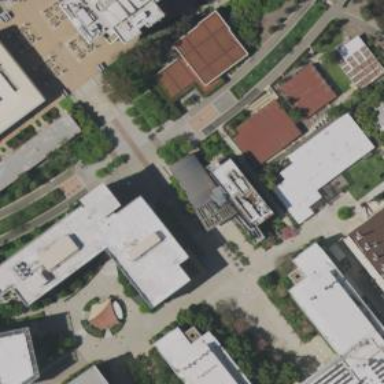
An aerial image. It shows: View of university building.